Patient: sex F, age 65
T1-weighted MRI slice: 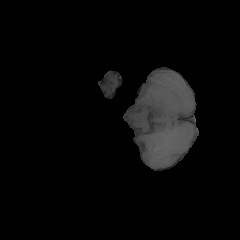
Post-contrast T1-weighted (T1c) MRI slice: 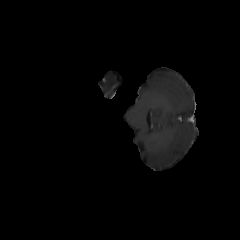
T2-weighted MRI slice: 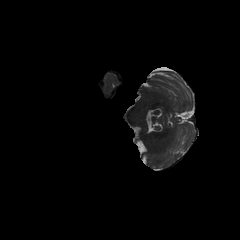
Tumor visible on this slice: no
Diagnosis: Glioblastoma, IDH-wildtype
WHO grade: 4